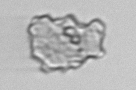
Label: detritus_transparent